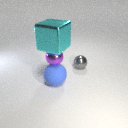
large blue rubber sphere below large cyan metal cube